Interaction volume radius: 10 \u00c5
Interaction volume height: 20 \u00c5
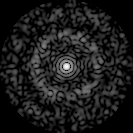
Disorder parameter: 0.8068